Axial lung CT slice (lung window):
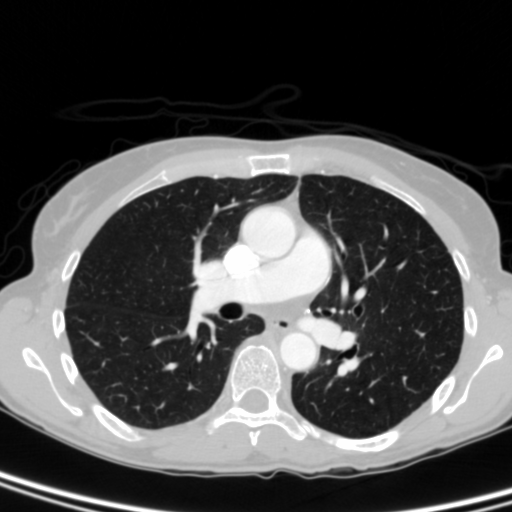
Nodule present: no